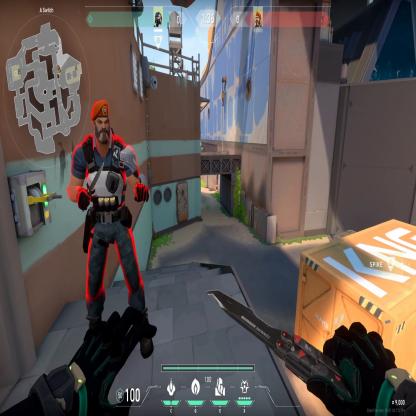
Label: enemy